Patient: sex M, age 61
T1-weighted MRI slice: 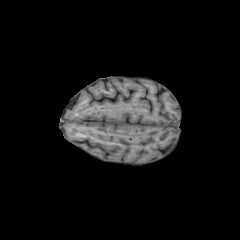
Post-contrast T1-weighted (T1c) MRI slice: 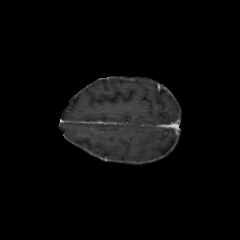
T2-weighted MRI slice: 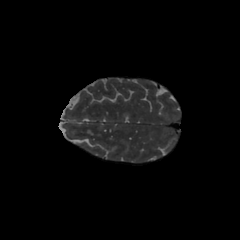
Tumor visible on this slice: no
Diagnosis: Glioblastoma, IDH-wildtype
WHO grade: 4